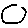
Label: circle